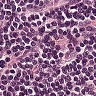
Metastatic tissue present: no